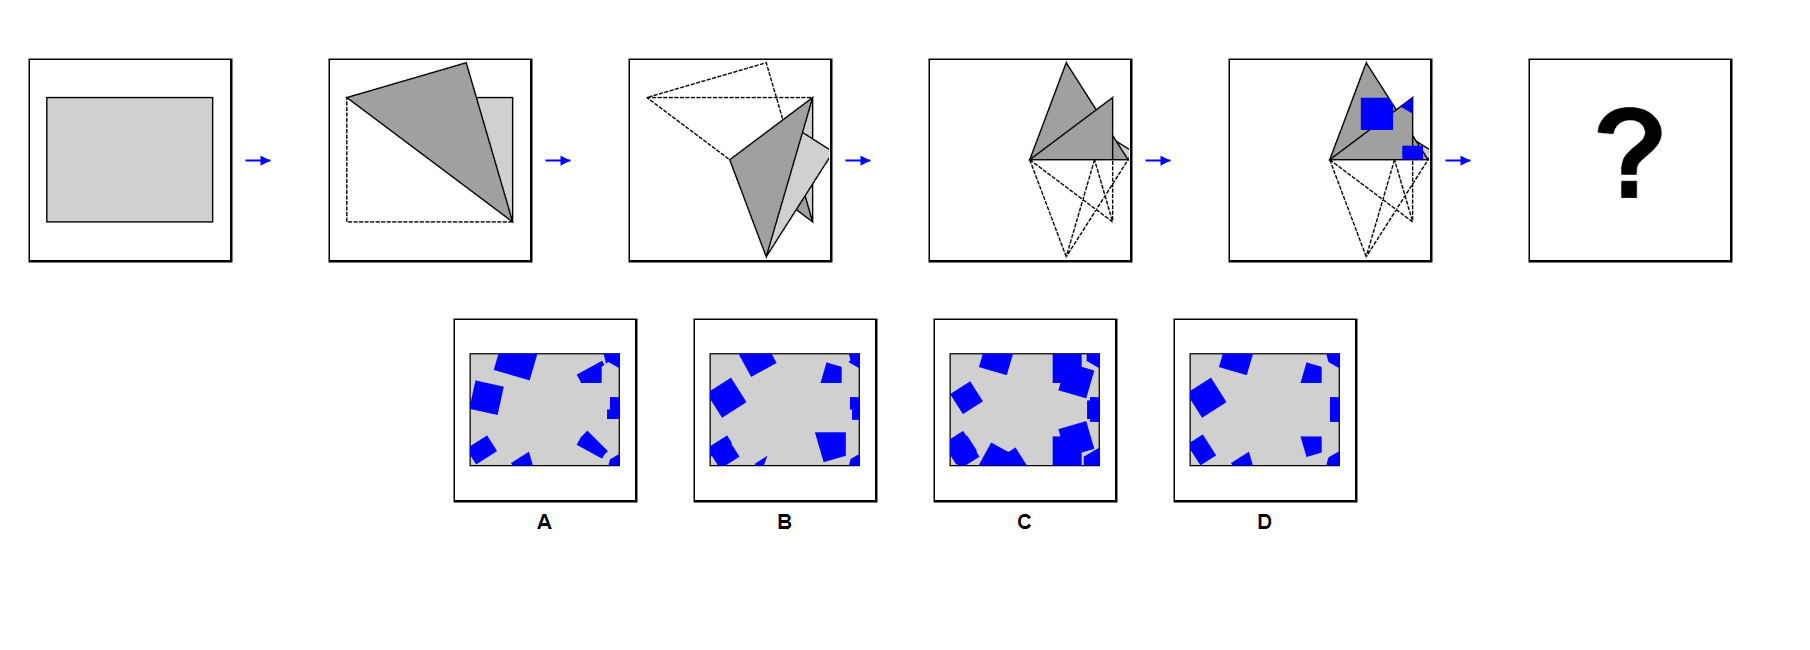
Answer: D